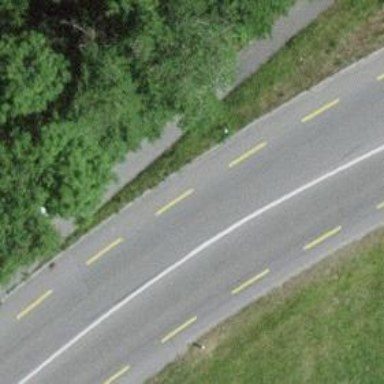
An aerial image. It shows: Primary highway with asphalt surface and designated cycle lane.